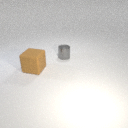
small gray metal cylinder to the right of large brown rubber cube